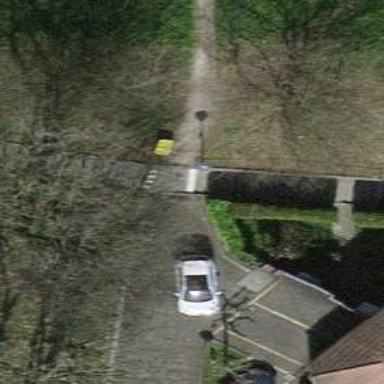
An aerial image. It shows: Concrete footway.